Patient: sex M, age 62
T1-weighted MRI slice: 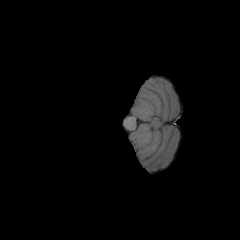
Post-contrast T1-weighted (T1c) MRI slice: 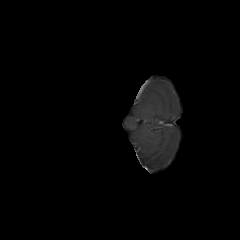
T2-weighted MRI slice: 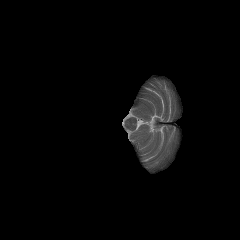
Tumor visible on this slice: no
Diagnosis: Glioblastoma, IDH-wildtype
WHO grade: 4